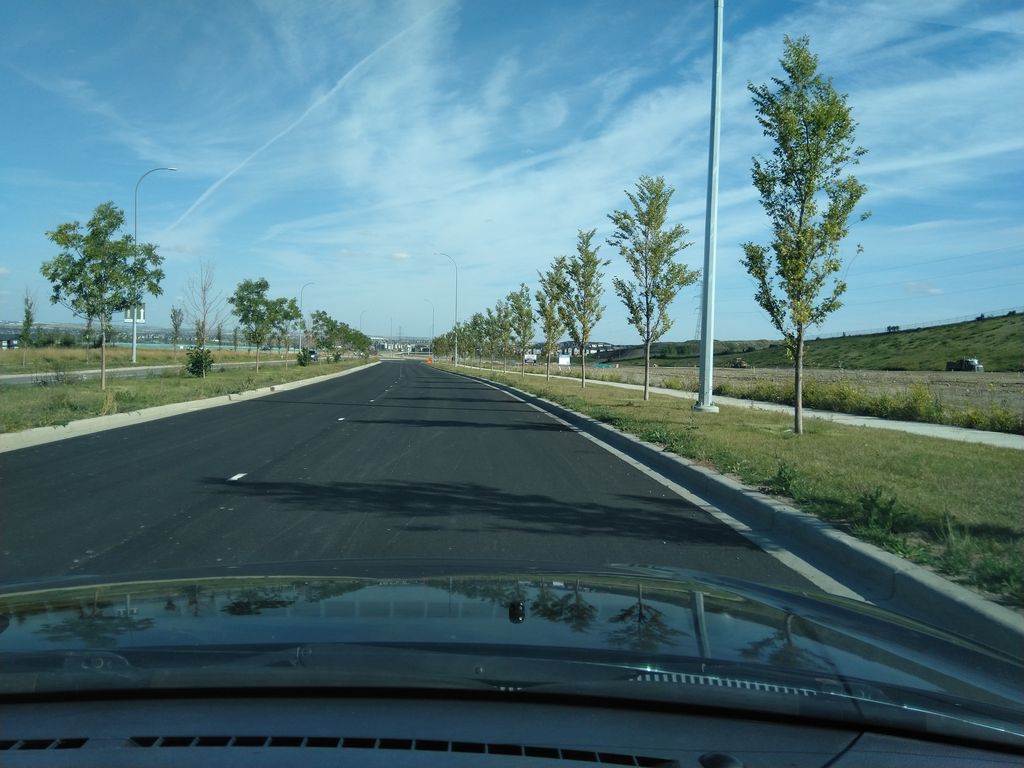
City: calgary